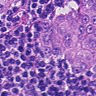
Metastatic tissue present: yes